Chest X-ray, PA view. Patient: 56 years old, sex M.
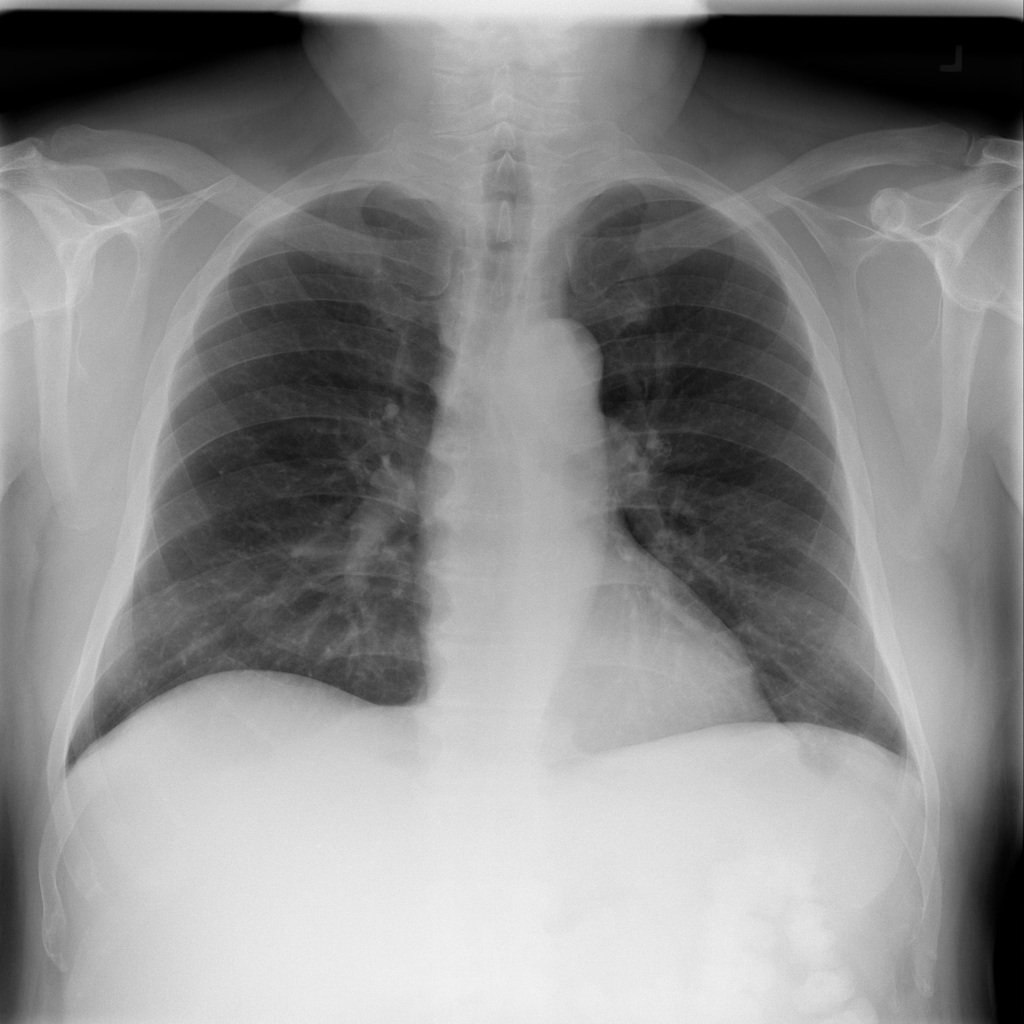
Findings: No Finding